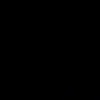
Label: space